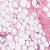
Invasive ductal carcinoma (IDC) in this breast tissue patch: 0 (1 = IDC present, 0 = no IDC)